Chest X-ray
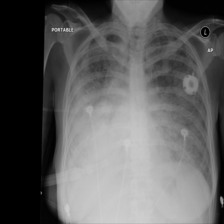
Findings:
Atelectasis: negative
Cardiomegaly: negative
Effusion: positive
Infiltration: positive
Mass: negative
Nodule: negative
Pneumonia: negative
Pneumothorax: negative
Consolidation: negative
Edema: negative
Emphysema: negative
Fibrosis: negative
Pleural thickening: negative
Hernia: negative